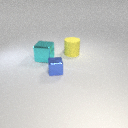
small blue metal cube to the left of large yellow rubber cylinder